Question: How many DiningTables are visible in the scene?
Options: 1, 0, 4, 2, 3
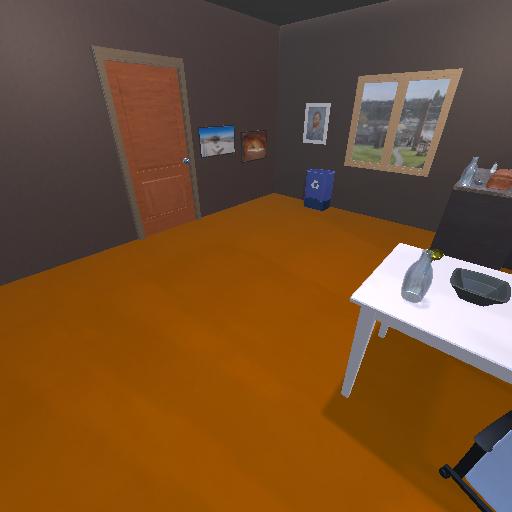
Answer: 1